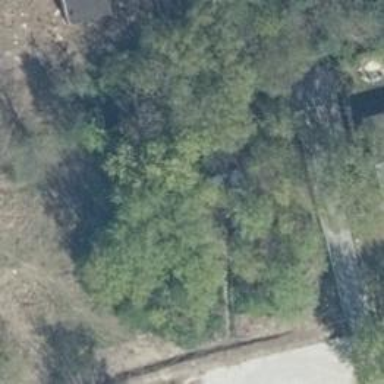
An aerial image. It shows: Historic bunker in ruins.